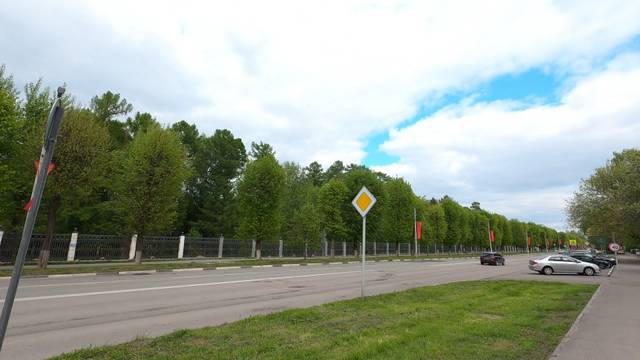
Region: Russia
Coordinates: 55.084, 38.778